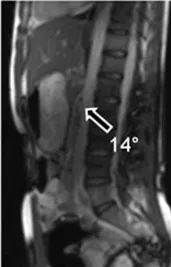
The aorta allowing a regular luminal diameter of the duodenum.
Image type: radiology (mri)